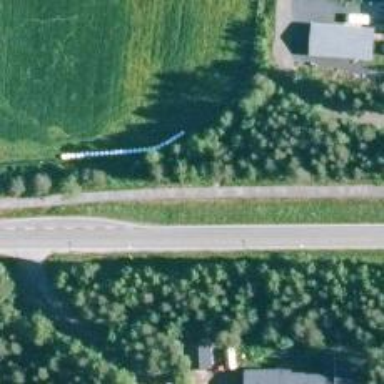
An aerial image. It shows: Asphalt cycleway.